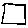
Label: square